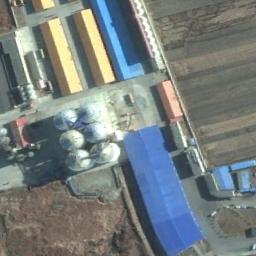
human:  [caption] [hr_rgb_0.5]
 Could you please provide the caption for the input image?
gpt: There are many houses in the industrial area .

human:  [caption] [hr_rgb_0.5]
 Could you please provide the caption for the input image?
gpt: In an industrial area there are factory buildings, Roads and some open-air metal storage tanks, And there are free plots and warehouse .

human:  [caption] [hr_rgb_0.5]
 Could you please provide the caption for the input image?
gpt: One building in the industrial area has a red roof .

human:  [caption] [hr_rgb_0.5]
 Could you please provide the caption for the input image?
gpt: The industrial area with some industrial equipment and strip workshops is next to a farmland .

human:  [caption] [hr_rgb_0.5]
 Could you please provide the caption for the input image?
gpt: There are two blue buildings and two yellow buildings on the industrial area .